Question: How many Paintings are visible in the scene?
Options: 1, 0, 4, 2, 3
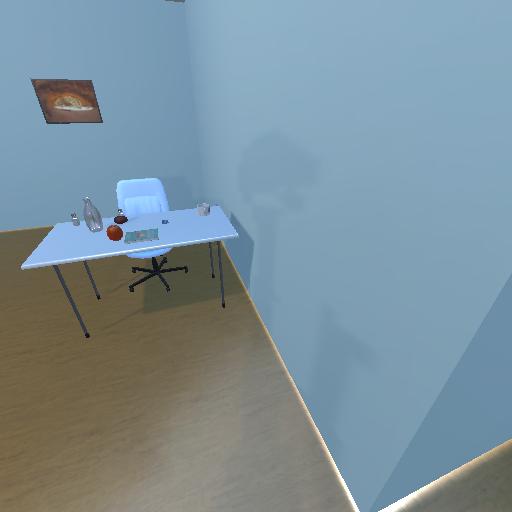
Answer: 1